Question: For now I have prometheus and prometheus adapter in different namespaces:

I tried to configure adapter YML but I was not successful:
apiVersion: apps/v1
kind: Deployment
metadata:
'''
annotations:
deployment.kubernetes.io/revision: "2"
creationTimestamp: "2020-01-30T08:49:05Z"
generation: 2
labels:
app: prometheus-adapter
chart: prometheus-adapter-2.0.1
heritage: Tiller
release: prometheus-adapter
name: prometheus-adapter
namespace: my-custom-namespace
resourceVersion: "<PHONE>"
selfLink: /apis/apps/v1/namespaces/my-custom-namespace/deployments/prometheus-adapter
...
'''
But I see error:
'''
the namespace of the object (my-custom-namespace) does not match the namespace on the request (default)
'''
How to fix it ?
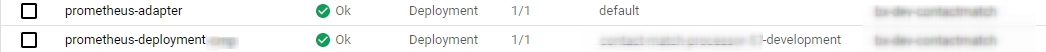
Answer: You can not edit an existing resource to change namespace.You need to delete the existing deployment first and then recreate the deployment in another namespace.
With Helm2 you need to delete the release first 'helm delete --purge release-name' and then deploy it to different namespace as 'helm install stable/prometheus-adapter --namespace namespace-name'
With helm 3 since there is no '--namespace' flag you need to delete the existing deployment and then redeploy it to a different namespace as below example to deploy metrics server.
'''
$ helm install metricserver stable/metrics-server
Error: the namespace from the provided object "kube-system" does not match the namespace "default". You must pass '--namespace=kube-system' to perform this operation.
$ helm install metricserver stable/metrics-server --namespace=kube-system
Error: the namespace from the provided object "kube-system" does not match the namespace "default". You must pass '--namespace=kube-system' to perform this operation.
$ kubectl config set-context kube-system --cluster=kubernetes --user=kubernetes-admin --namespace=kube-system
Context "kube-system" created.
$ kubectl config use-context kube-system
Switched to context "kube-system".
$ kubectl config get-contexts
CURRENT NAME CLUSTER AUTHINFO NAMESPACE
* kube-system kubernetes kubernetes-admin kube-system
kubernetes-admin@kubernetes kubernetes kubernetes-admin
metallb kubernetes kubernetes-admin metallb
nfstorage kubernetes kubernetes-admin nfstorage
$ helm install metricserver stable/metrics-server
NAME: metricserver
LAST DEPLOYED: 2019-05-26 14:37:45.582245559 -0700 PDT m=+2.942929639
NAMESPACE: kube-system
STATUS: deployed
'''